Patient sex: M
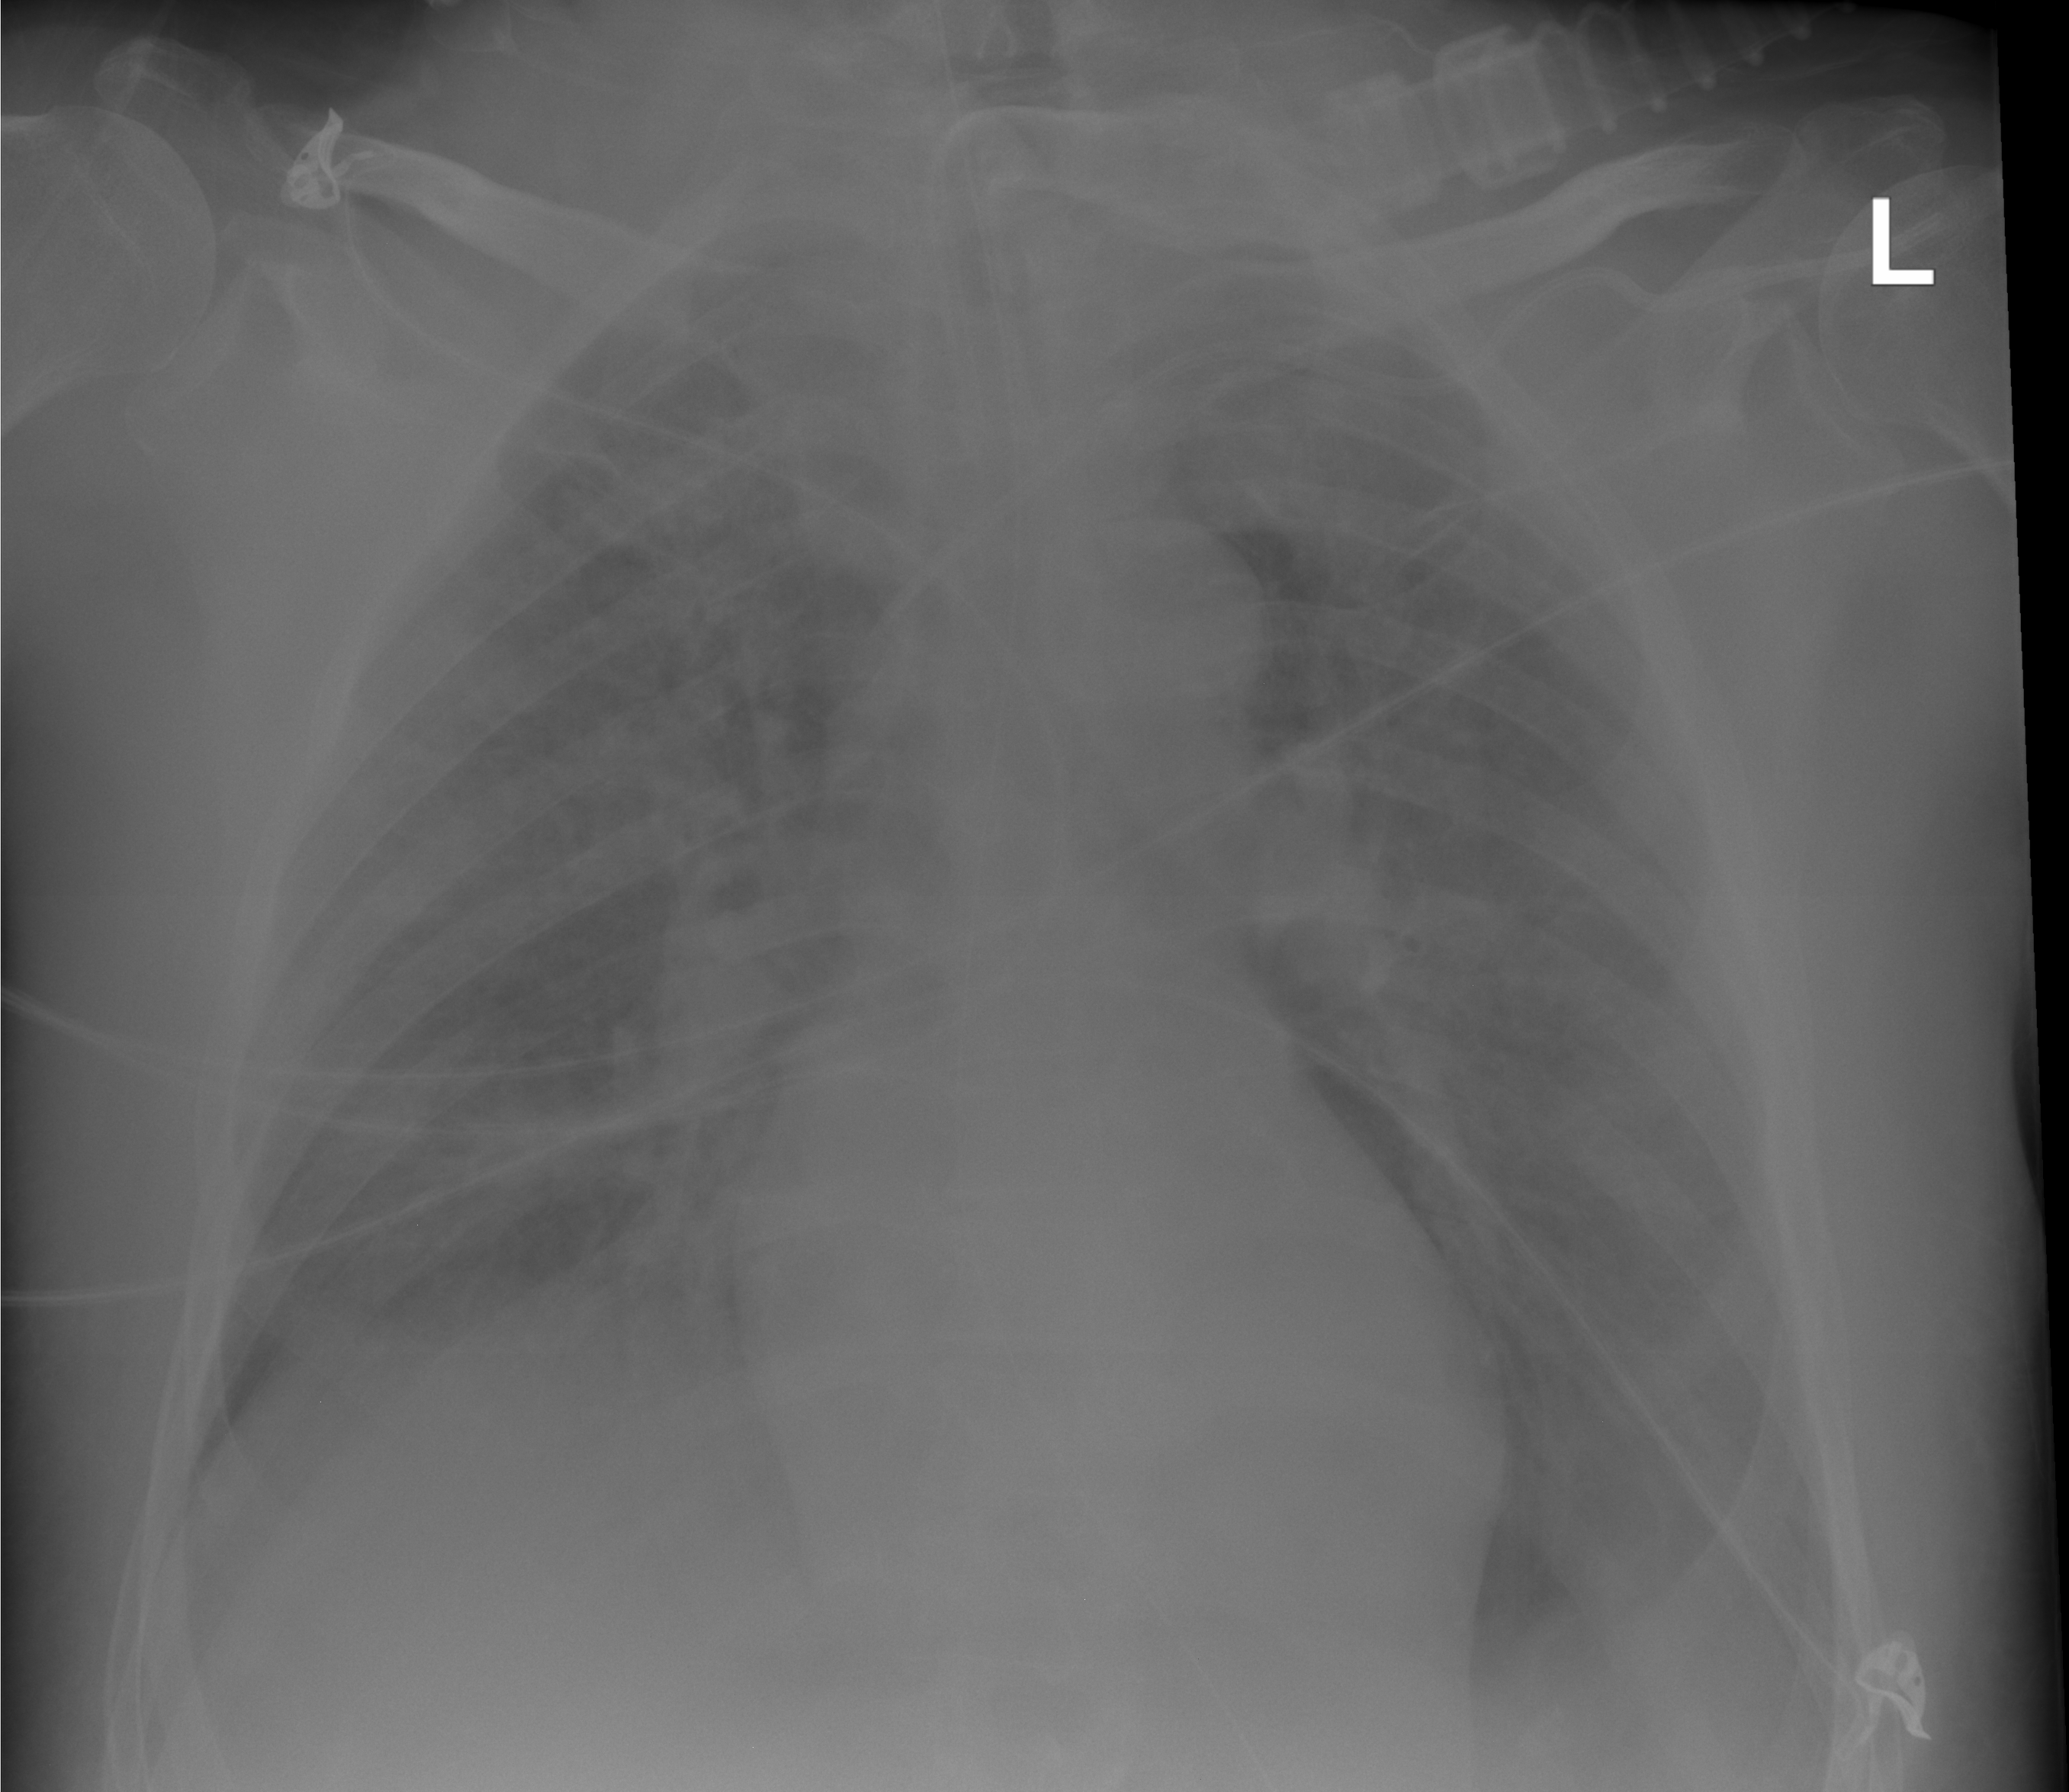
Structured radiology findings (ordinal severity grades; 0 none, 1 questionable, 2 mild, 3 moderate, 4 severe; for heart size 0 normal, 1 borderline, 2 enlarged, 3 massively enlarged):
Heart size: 0
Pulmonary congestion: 2
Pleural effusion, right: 2
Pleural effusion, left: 2
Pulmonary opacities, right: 3
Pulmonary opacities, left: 3
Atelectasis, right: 0
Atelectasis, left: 2